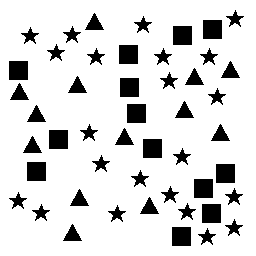
Squares: 13
Triangles: 13
Stars: 22
Total shapes: 48